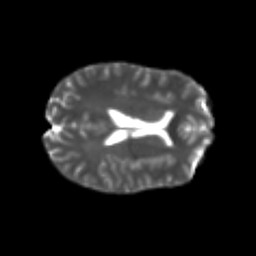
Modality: T2w
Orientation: axial
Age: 22
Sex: female
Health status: healthy
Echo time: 0.074 s